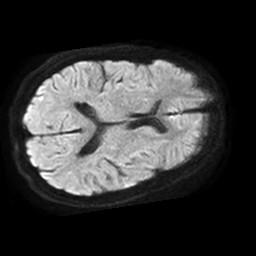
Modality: TRACE
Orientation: axial
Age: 62
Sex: male
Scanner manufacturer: philips
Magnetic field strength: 1.5 T
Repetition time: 3.395 s
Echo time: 0.06922 s